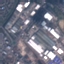
Label: Industrial